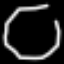
Label: octagon